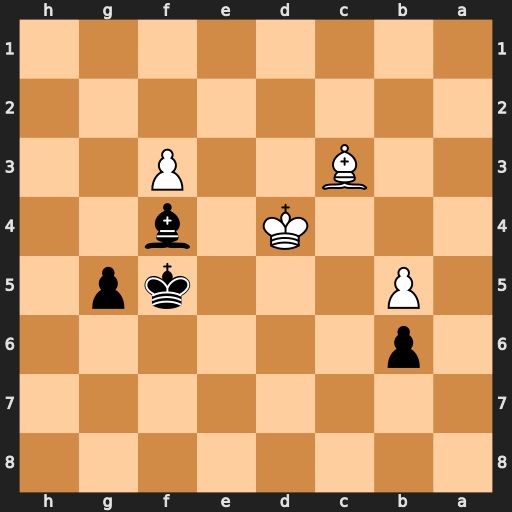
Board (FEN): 8/8/1p6/1P3kp1/3K1b2/2B2P2/8/8
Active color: b
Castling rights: -
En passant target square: -
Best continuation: Be5+ Kd3 Bxc3 Kxc3 Kf4